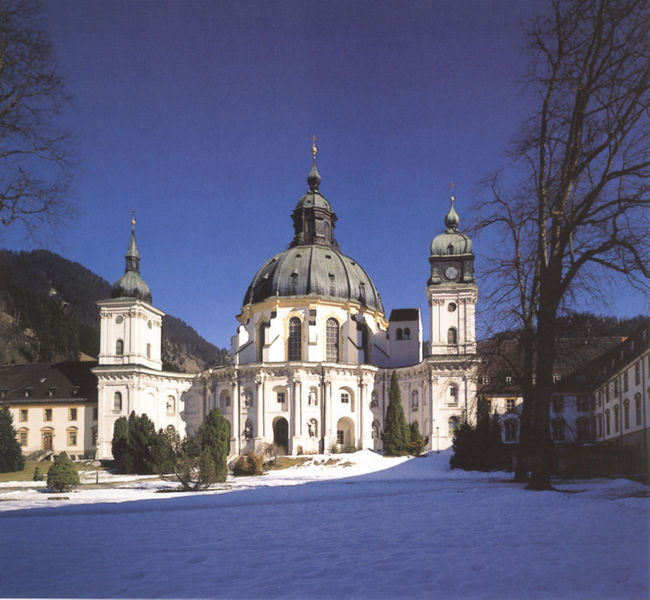
Titel: Kloster Ettal
Künstler: Henrico Zuccalli
Standort: Ettal, Klosterkirche (EU - D - Bayern)
Schlagwörter: baum, berg, blau, himmel, schatten, weiß, bäume, kirchturm, landschaft, fenster, licht, tür, gebäude, haus, park, schnee, wiese, barock, hügel, busch, büsche, kirche, sonne, wege, frontal, turm, garten, berge, gebirge, tag, winter, platz, kuppel, tannen, uhr, tor, foto, fotografie, kirchtürme, kloster, türme, dom, alpen, österreich, kathedrale, tore, blauer himmel, nebengebäude, katholisch, sakralgebäude, gpfeli, weisse kirche